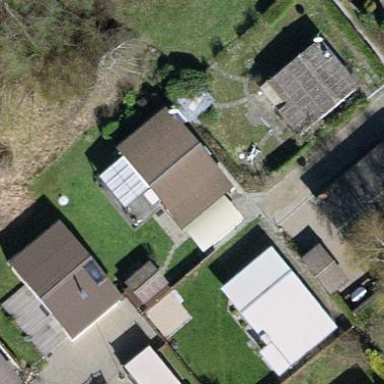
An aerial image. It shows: Static caravan.